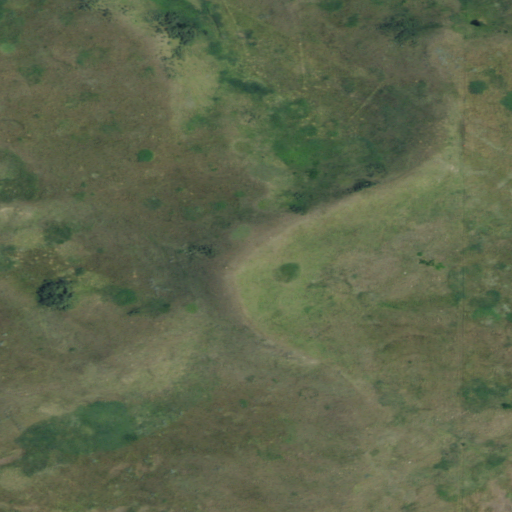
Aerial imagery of mountain in North Dakota named Solomon Hill containing only grassland